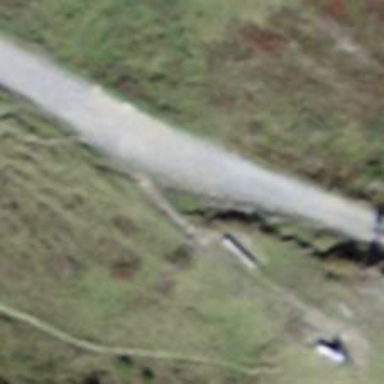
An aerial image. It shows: Bench.